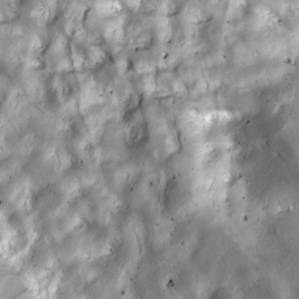
Label: non_frost